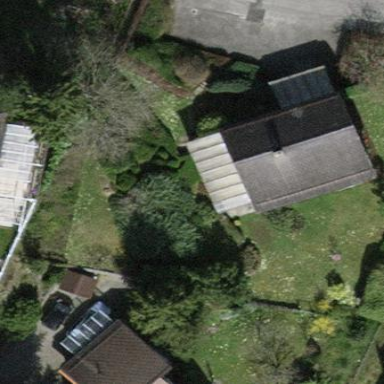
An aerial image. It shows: Detached building.